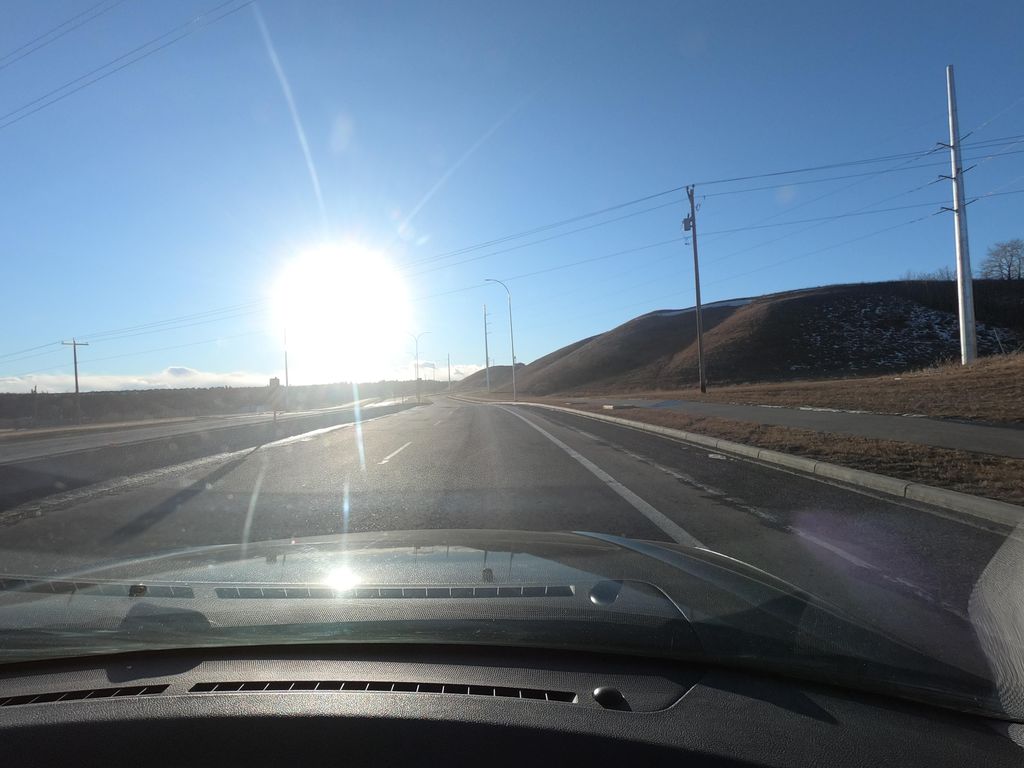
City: calgary